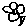
Label: flower